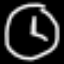
Label: clock